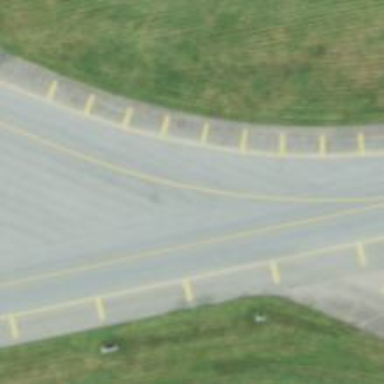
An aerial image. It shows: View of taxiway at the airport.